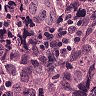
Metastatic tissue present: yes